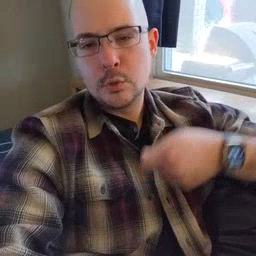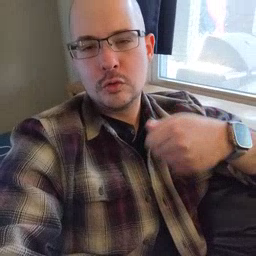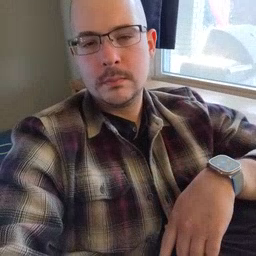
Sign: zipper